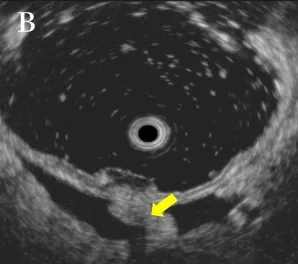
Endoscopic ultrasound showed phrenogastric ligament.
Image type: radiology (ultrasound)